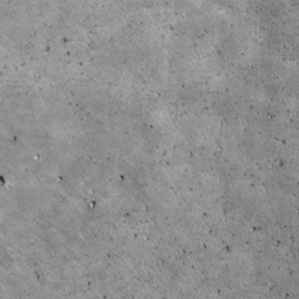
Label: non_frost